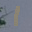
Label: 1